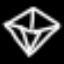
Label: diamond